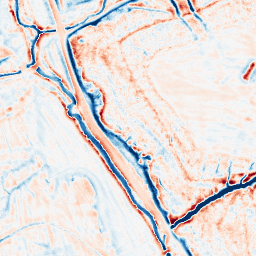
Category: edge_preserving
Decomposition family: bilateral
Decomposition parameters: d: 15
sigma_color: 50
sigma_space: 150
Upsampling method: quartic
Upsampling parameters: scale: 4
Upsampling scale: 4